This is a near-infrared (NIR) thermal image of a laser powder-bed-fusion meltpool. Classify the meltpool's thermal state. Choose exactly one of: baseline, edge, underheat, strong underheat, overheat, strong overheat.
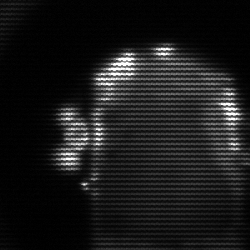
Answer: baseline